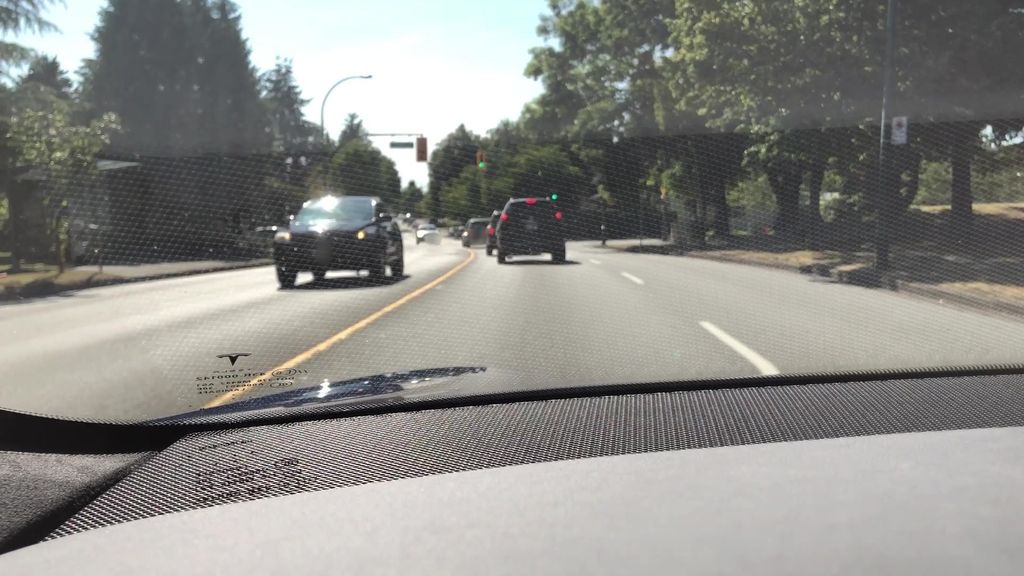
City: vancouver